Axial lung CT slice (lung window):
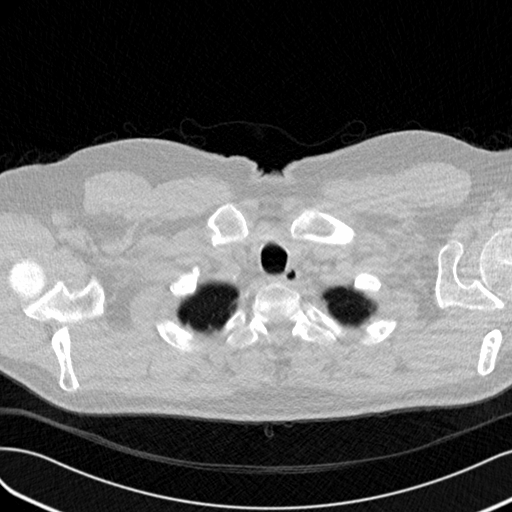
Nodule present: no